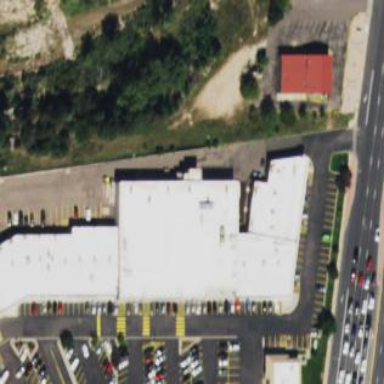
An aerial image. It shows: Retail building housing supermarket.